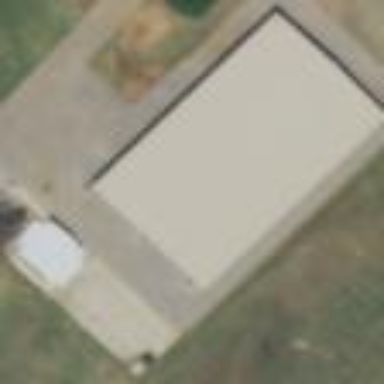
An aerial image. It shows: Pavilion shelter.